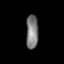
Tissue: lung
Cell type: Endothelial cells
Senescence score: 0.5468
Nuclear area (px): 402
Mean DAPI intensity: 124.438